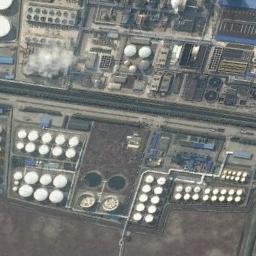
Label: storage tanks